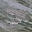
Label: 7